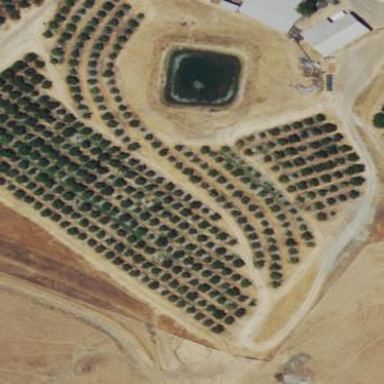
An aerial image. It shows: Orchard.